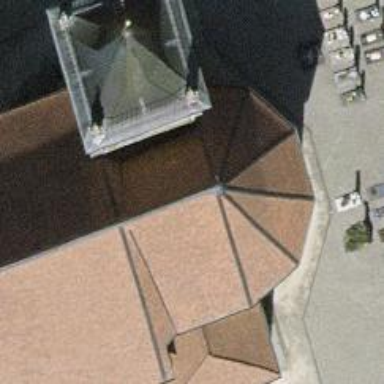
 specifically bell tower which is tower."